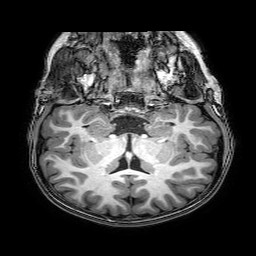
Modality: T1w
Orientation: sagittal
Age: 7
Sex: male
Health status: healthy